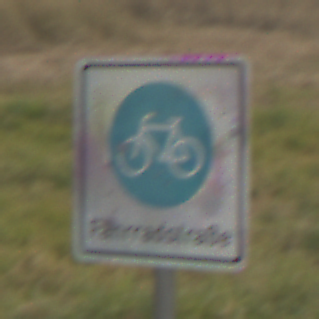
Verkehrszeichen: BeginnFahrradstrasse
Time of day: MorningAfternoon
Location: Outdoor (Nature)
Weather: Overcast
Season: NotSpecified
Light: Natural